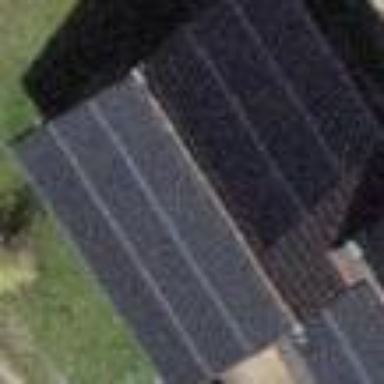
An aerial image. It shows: Shed.